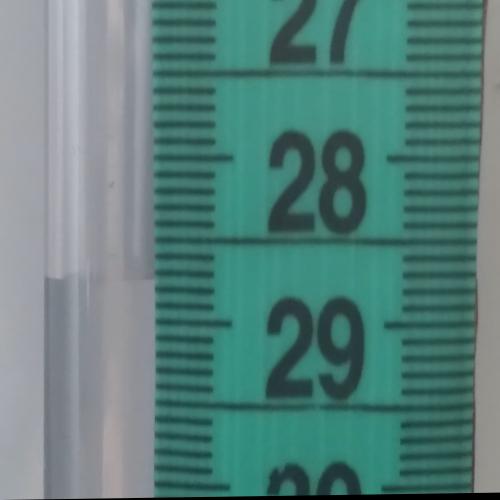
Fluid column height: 28.8 cm